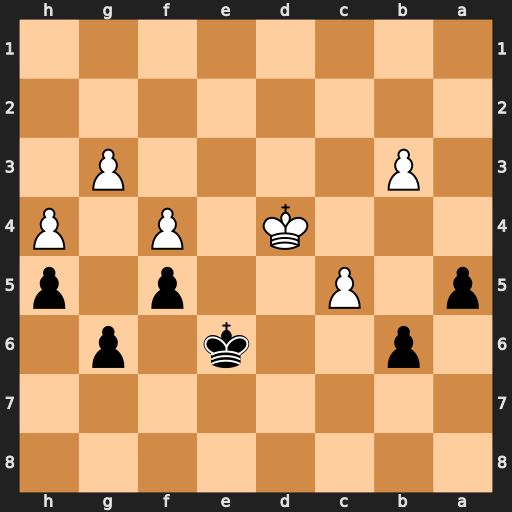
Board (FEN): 8/8/1p2k1p1/p1P2p1p/3K1P1P/1P4P1/8/8
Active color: b
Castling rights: -
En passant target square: -
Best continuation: b5 c6 Kd6